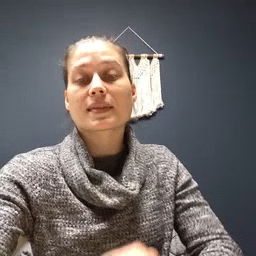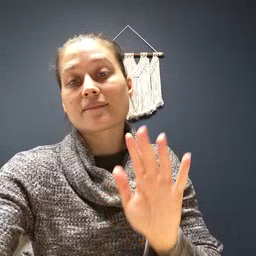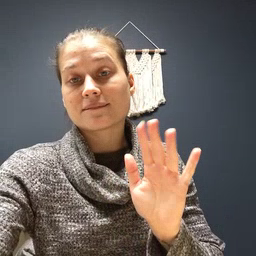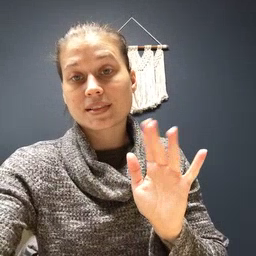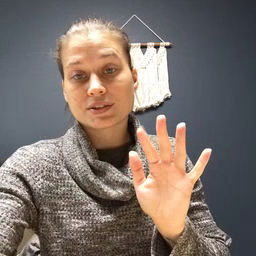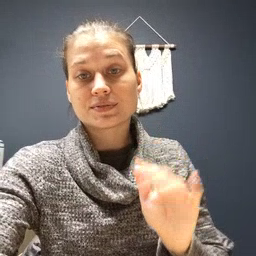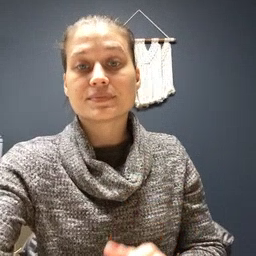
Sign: finger